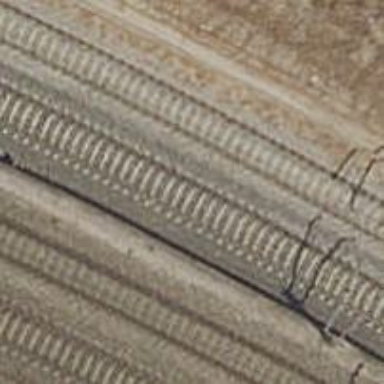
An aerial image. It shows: Railway track with contact line for electrification.